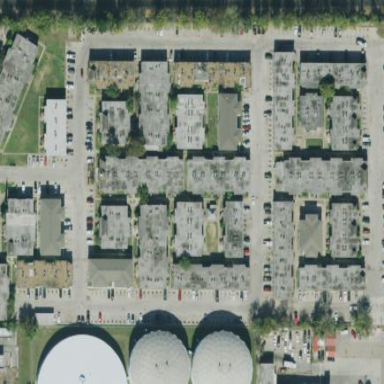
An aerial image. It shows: Residential area with apartments.